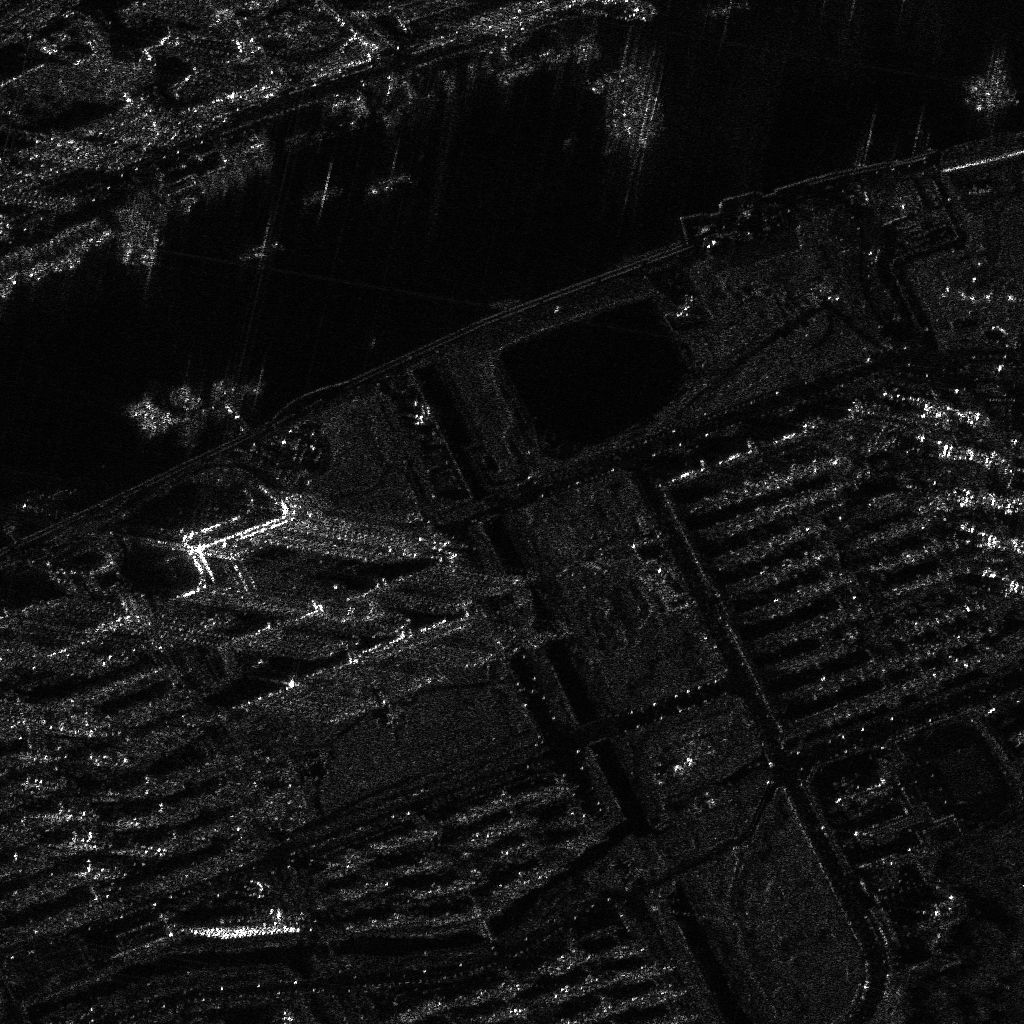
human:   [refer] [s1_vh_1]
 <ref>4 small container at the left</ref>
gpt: <box>[[15, 40, 15, 43, 69], [14, 39, 15, 42, 71], [13, 39, 14, 41, 64], [13, 38, 13, 41, 70]]</box>

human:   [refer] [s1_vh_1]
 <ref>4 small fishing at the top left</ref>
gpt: <box>[[13, 22, 13, 26, 88], [12, 21, 13, 25, 88], [24, 22, 25, 26, 78], [12, 23, 13, 26, 88]]</box>

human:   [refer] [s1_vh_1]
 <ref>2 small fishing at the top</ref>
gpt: <box>[[30, 16, 31, 21, 78], [37, 15, 38, 20, 78]]</box>

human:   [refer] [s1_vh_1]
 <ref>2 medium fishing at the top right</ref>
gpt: <box>[[94, 6, 98, 8, 5], [94, 8, 98, 9, 5]]</box>